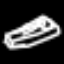
Label: bed